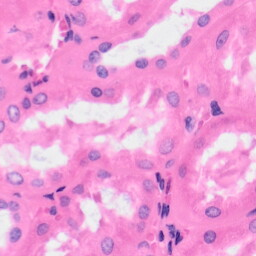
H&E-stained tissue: Kidney